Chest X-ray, PA view. Patient: 43 years old, sex F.
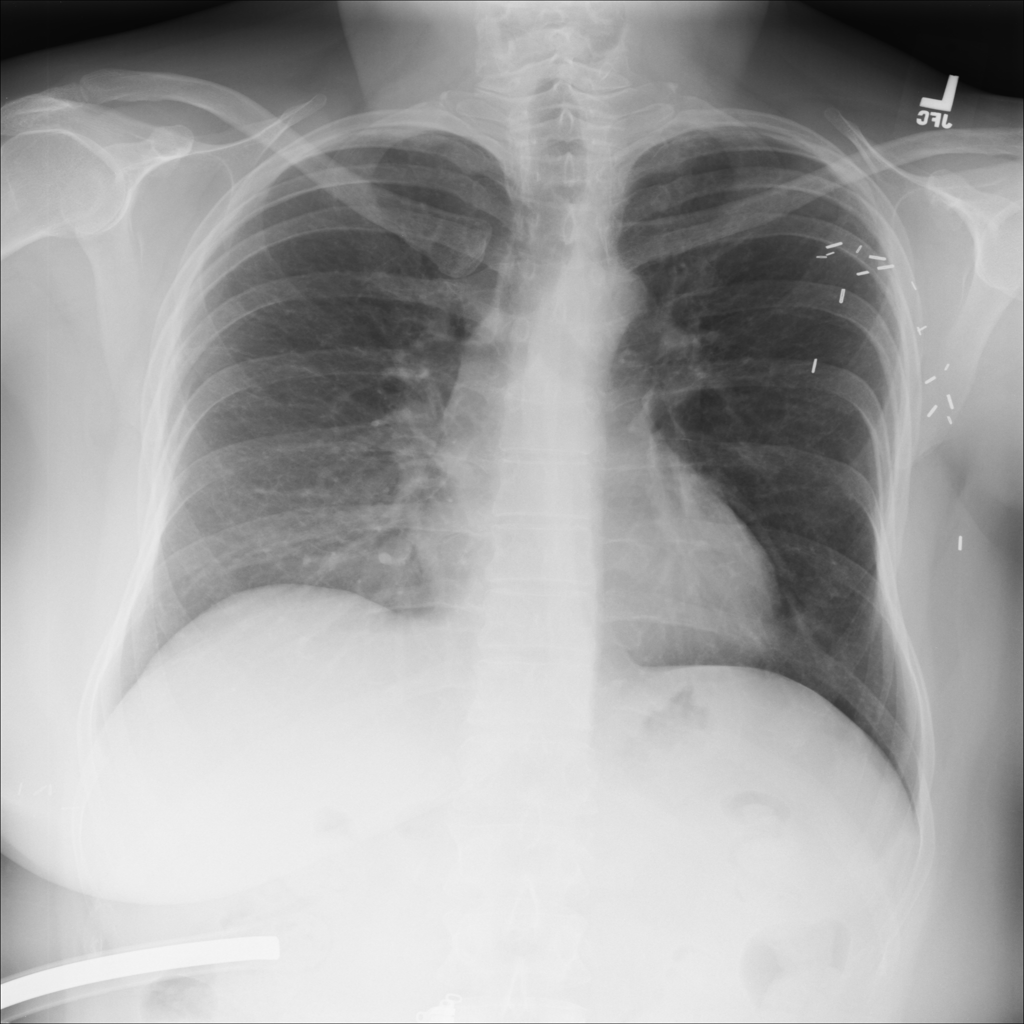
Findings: No Finding